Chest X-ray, PA view. Patient: 37 years old, sex F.
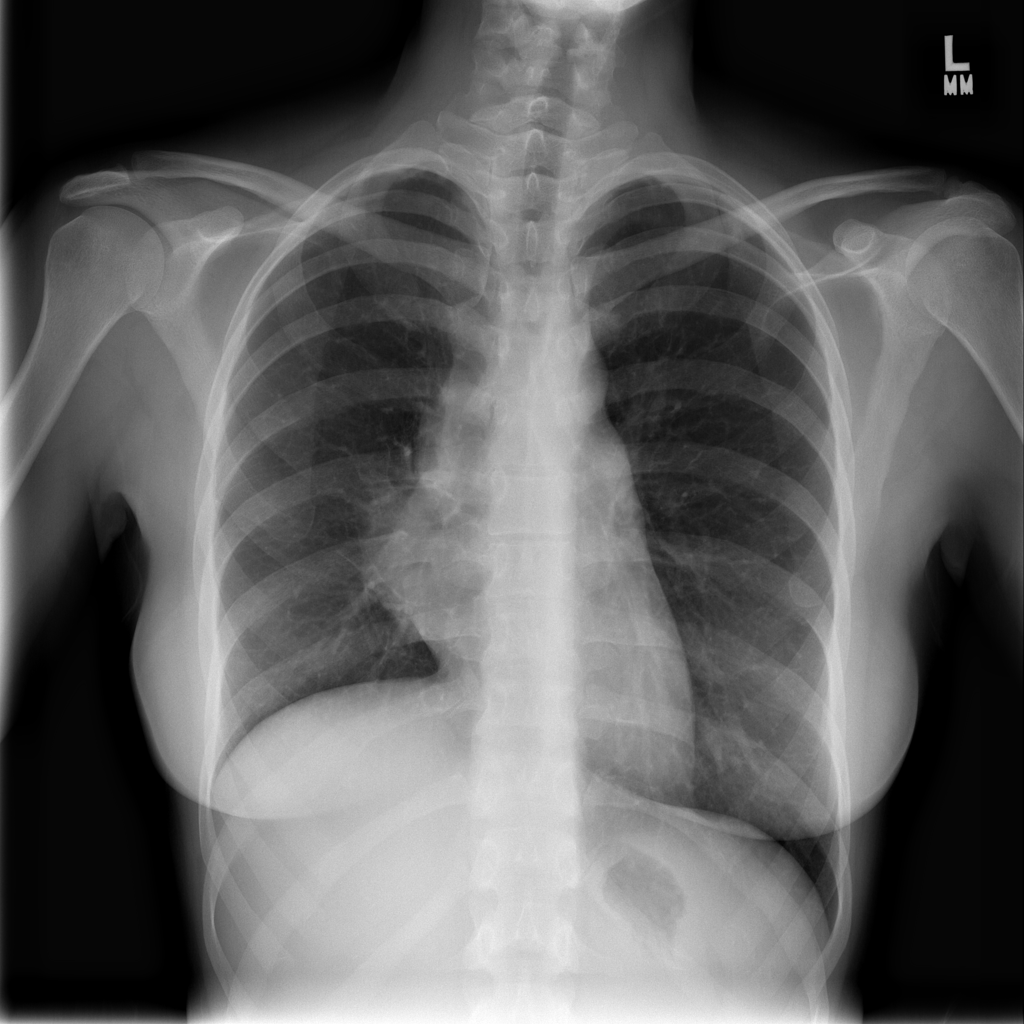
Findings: Mass